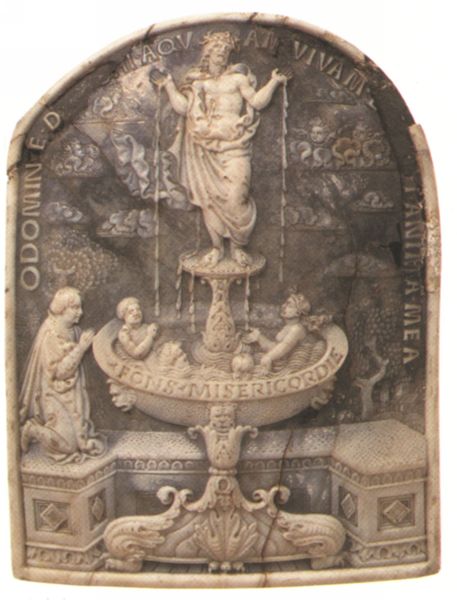
Titel: Muschelkamee mit der Quelle der Barmherzigkeit
Institution: Florenz, Bargello
Schlagwörter: umhang, wasser, wolken, baden, säule, weiss, stein, figur, brunnen, skulptur, statue, relief, bank, tafel, inschrift, ornamente, becken, knien, beten, antik, christlich, andacht, heiliger, heilige, heilig, tropfen, christi, quelle, stifter, apostel, mitleid, steintafel, neptun, faltengewand, misericordia, fons, fons misericordiae, oenament